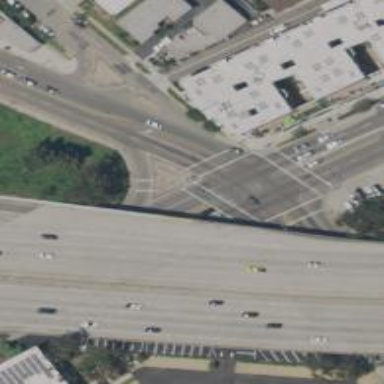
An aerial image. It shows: Secondary link road.